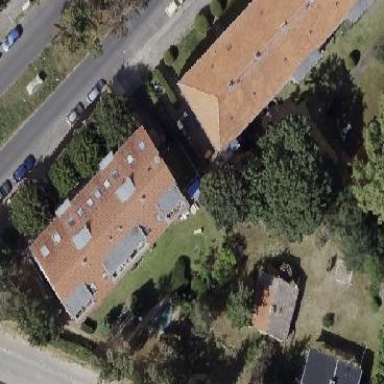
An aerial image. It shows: Apartment building with hipped roof.